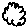
Label: cloud